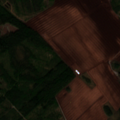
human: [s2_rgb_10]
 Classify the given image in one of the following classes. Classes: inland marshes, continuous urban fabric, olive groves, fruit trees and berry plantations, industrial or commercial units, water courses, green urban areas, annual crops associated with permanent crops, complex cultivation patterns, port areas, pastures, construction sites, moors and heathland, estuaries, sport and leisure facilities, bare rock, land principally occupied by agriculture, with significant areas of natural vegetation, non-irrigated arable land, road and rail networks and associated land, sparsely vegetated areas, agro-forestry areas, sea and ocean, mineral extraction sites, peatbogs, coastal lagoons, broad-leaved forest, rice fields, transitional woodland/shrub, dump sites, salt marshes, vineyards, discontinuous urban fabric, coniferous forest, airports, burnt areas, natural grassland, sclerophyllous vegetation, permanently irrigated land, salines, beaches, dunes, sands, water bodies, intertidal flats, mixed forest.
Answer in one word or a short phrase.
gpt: mixed forest, transitional woodland/shrub, peatbogs